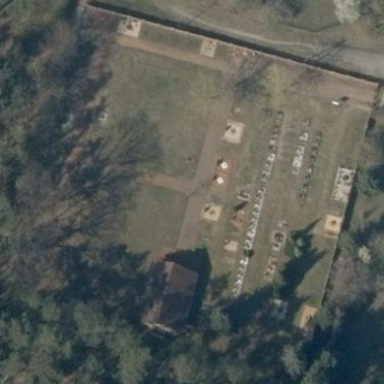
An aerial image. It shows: Cemetery.